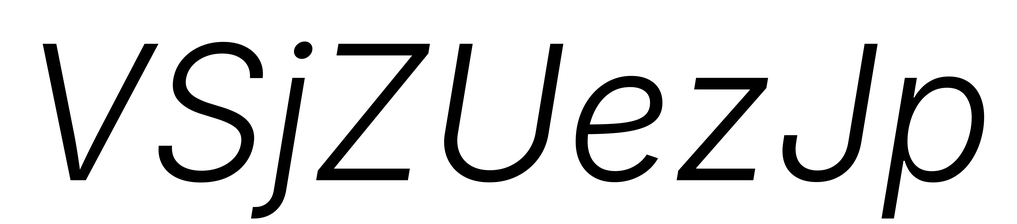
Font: Inter-Italic_Light_Italic